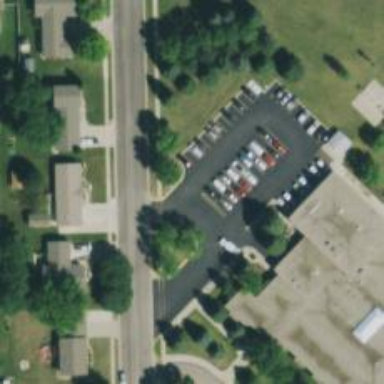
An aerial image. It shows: Asphalt driveway for service vehicles.